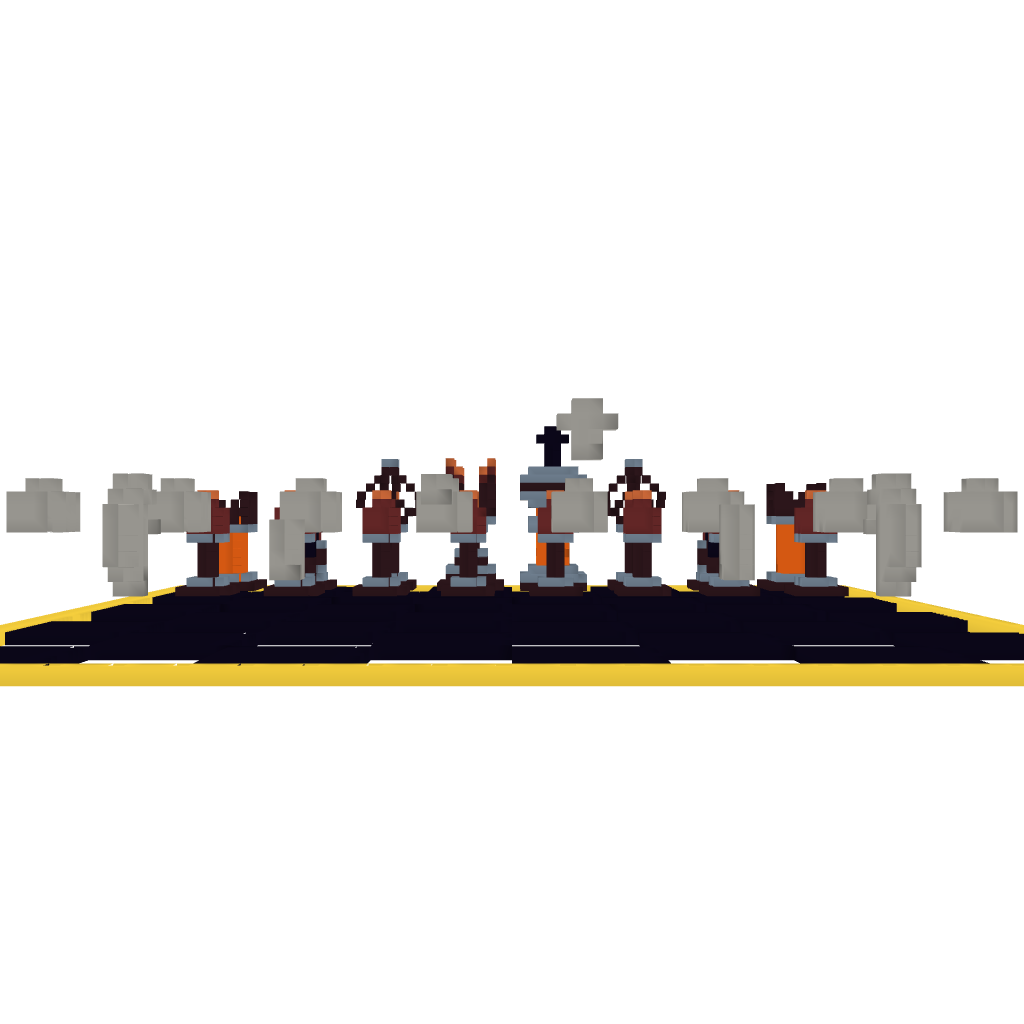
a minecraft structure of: Giant Chess Set